Aerial crown-view tile of a tropical tree (Barro Colorado Island, Panama), acquired 20250124:
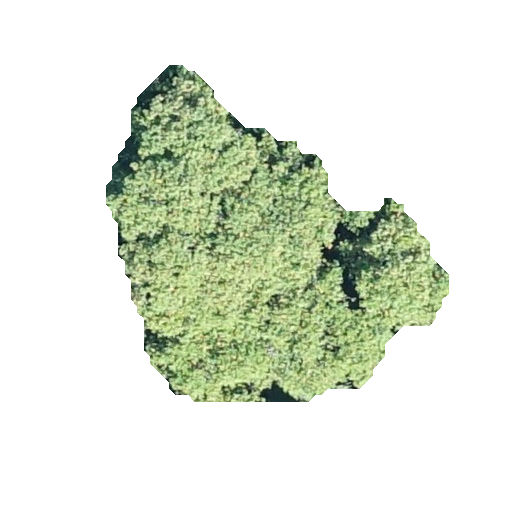
Species: Hieronyma alchorneoides
GBIF accepted scientific name: Hieronyma alchorneoides
Crown area: 106.539 m²